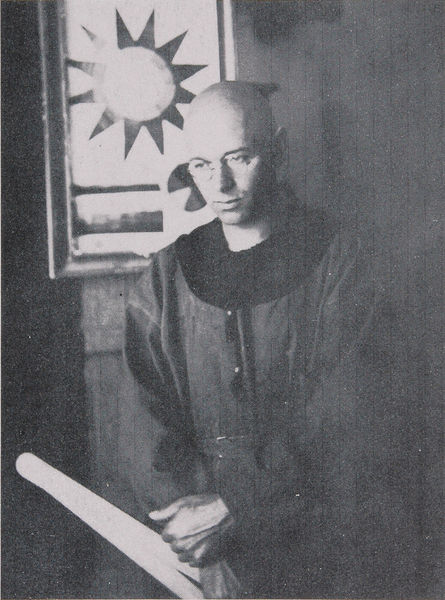
Titel: Johannes Itten
Institution: unbekannt
Schlagwörter: dunkel, hand, kopf, körper, mann, schatten, umhang, weiß, fenster, grau, hell, köpfe, licht, nase, ohr, raum, schwarz, zimmer, gürtel, wand, arm, arme, augen, gesicht, kragen, mensch, rahmen, hals, hände, innenraum, portrait, porträt, kirche, sonne, auge, geistlicher, kutte, mantel, vater, person, kinn, knopf, ohren, traurig, wangen, mauer, ernst, glatze, wange, knöpfe, foto, fotografie, wände, lichtstrahl, fensterrahmen, stern, brille, strahl, portät, mauern, priester, mönch, pater, kirchenmann, tibet